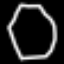
Label: octagon